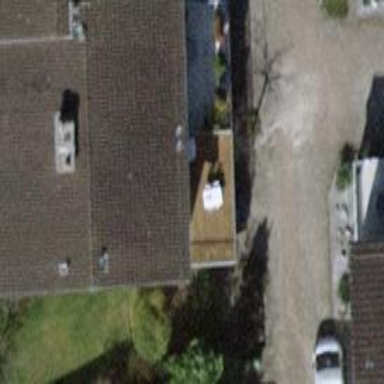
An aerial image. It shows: Pitched roof building.